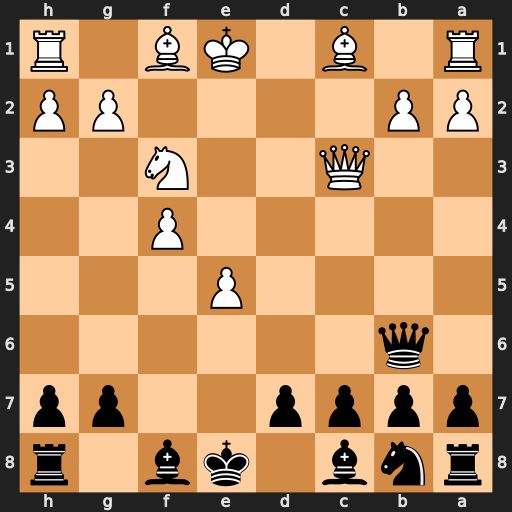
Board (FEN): rnb1kb1r/pppp2pp/1q6/4P3/5P2/2Q2N2/PP4PP/R1B1KB1R
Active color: b
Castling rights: KQkq
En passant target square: -
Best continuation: Bb4 Bd2 Bxc3